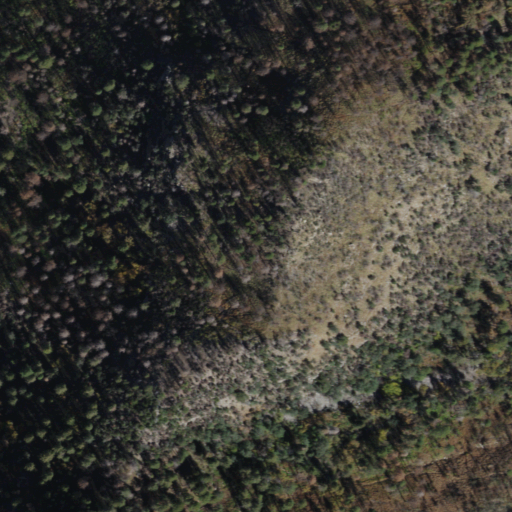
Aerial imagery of mountain in Arizona named Butterfly Peak containing grassland and evergreen forest